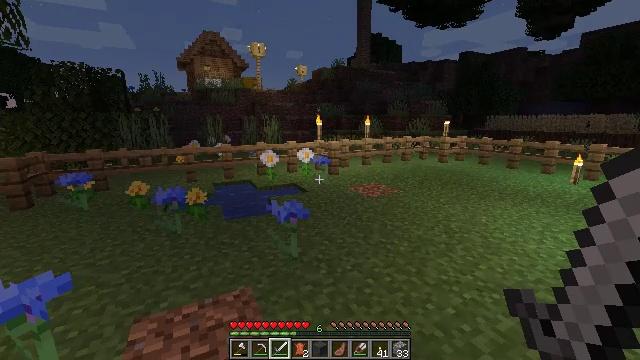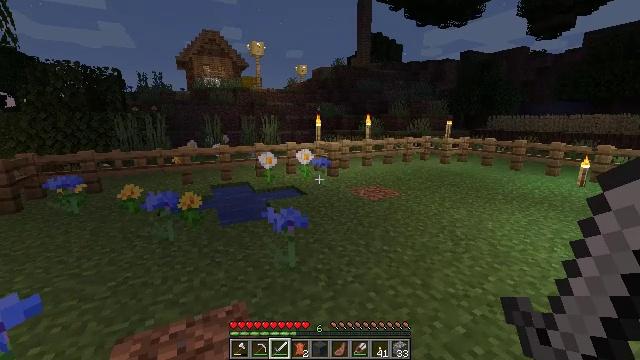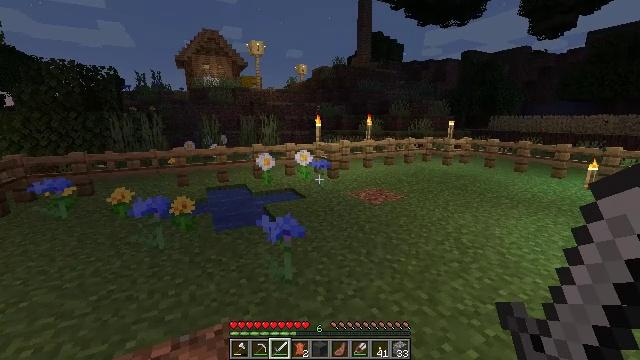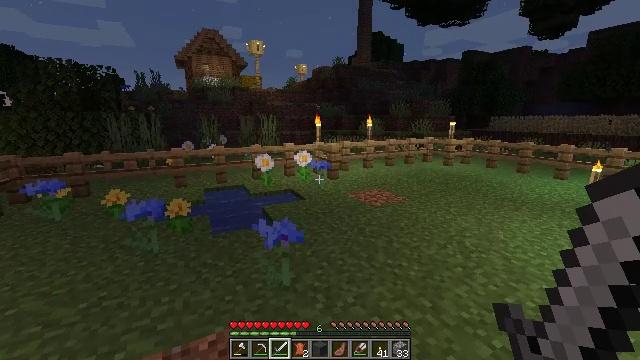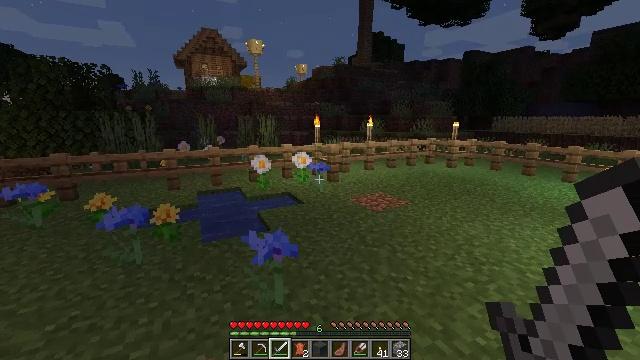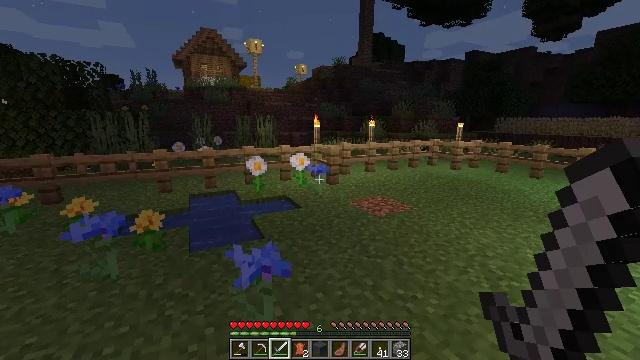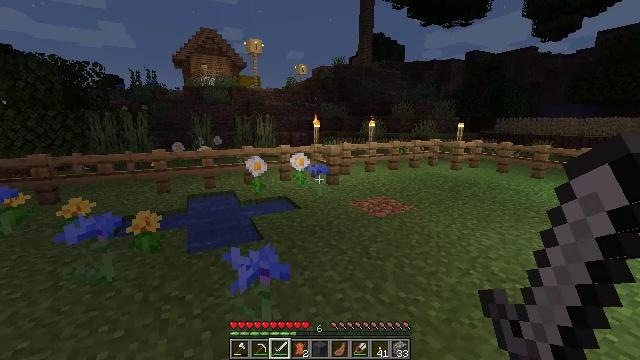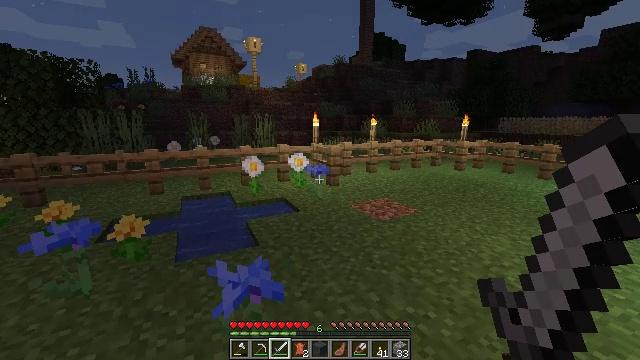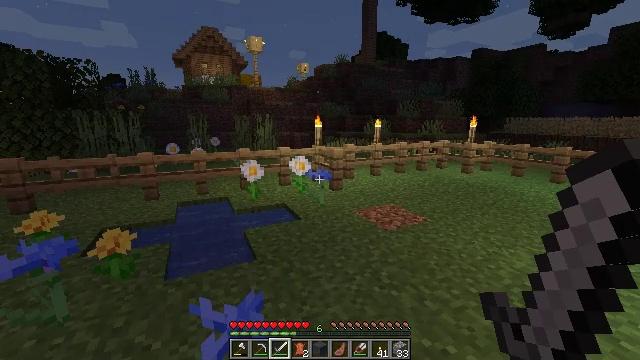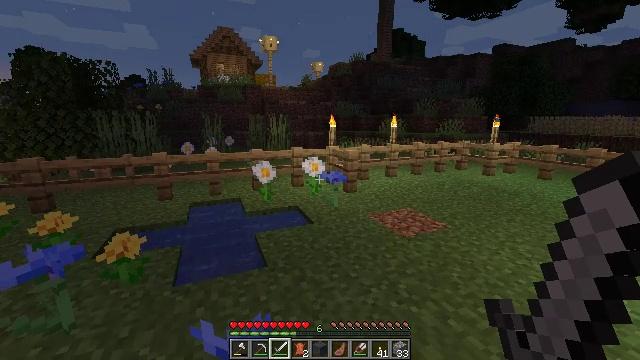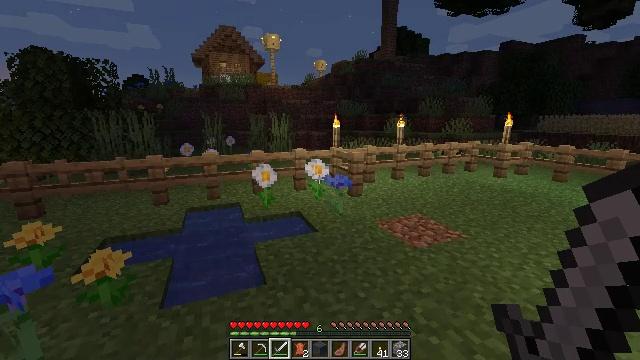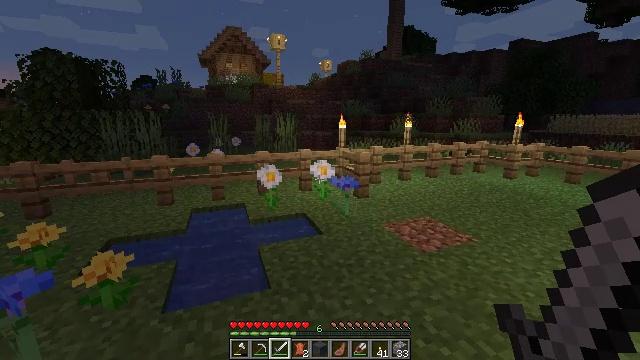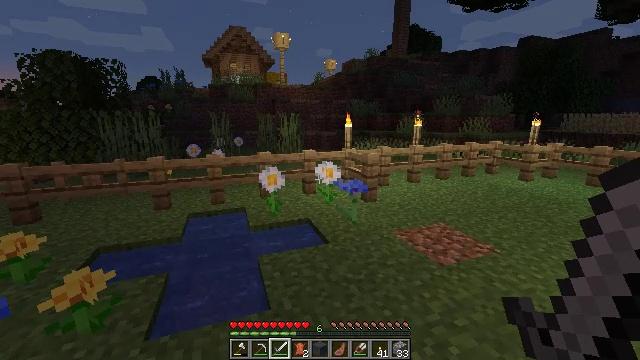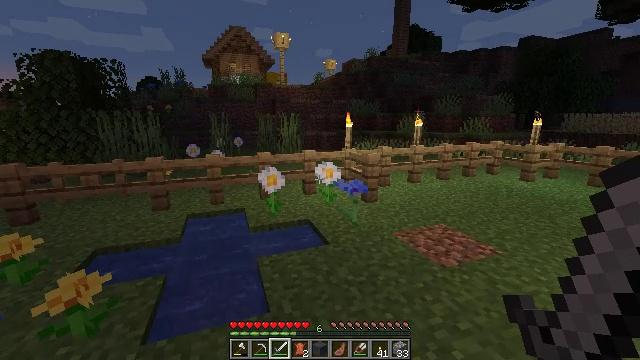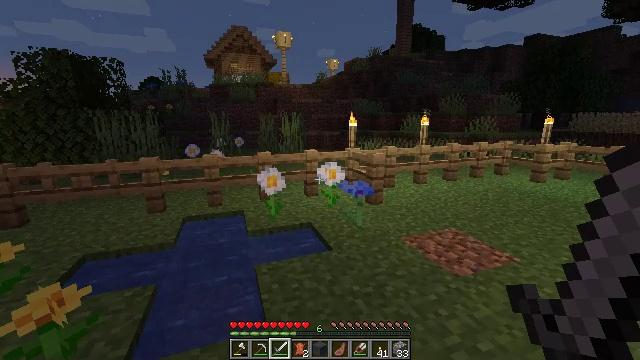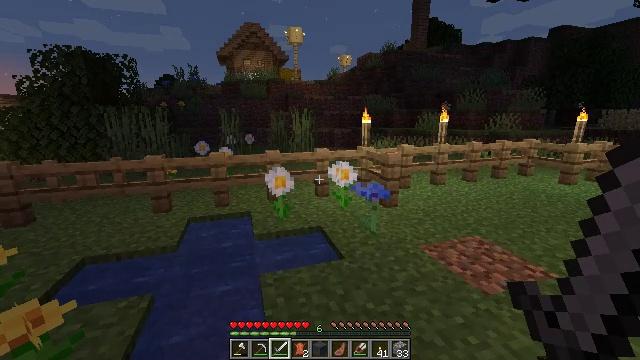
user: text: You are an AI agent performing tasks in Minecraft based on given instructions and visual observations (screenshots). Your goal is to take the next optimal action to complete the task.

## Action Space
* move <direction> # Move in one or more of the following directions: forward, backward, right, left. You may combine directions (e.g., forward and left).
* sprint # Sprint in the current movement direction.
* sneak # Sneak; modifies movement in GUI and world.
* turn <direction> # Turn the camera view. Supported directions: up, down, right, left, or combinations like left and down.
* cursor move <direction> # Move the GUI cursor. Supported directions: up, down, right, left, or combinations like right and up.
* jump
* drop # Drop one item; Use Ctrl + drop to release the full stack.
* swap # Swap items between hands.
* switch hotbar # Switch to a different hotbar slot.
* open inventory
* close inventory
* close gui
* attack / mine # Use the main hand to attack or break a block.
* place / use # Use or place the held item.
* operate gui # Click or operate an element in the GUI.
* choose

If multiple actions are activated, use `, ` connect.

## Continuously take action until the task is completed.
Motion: motion action
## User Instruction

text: Pull up beetroots from the soil.
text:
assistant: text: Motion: move forward
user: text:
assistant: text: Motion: move forward
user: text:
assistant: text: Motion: move forward
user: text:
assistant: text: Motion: move forward
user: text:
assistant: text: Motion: move forward
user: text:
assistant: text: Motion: move forward
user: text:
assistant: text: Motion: move forward
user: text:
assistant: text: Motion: move forward
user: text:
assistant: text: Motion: move forward, turn left
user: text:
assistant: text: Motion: move forward
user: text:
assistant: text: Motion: move forward, turn left
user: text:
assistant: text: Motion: move forward
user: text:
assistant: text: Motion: move forward
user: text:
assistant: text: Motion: move forward
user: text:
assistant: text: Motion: move forward, turn left
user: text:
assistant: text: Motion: move forward, turn left
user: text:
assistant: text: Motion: move forward, turn left
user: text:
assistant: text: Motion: move forward, turn left
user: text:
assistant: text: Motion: move forward, turn left
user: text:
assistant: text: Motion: move forward, turn left
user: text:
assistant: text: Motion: move forward, turn left
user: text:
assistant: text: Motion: move forward
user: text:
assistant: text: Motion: move forward
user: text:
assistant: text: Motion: move forward
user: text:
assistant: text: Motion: move forward
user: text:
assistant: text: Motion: move forward
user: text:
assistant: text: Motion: move forward, turn right and down
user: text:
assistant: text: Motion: move forward
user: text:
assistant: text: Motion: move forward, turn right
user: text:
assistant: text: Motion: move forward